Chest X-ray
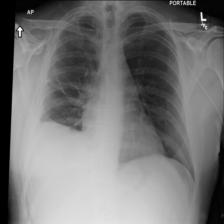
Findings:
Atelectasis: negative
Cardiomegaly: negative
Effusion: negative
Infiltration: negative
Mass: negative
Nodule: negative
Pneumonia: negative
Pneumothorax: negative
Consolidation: negative
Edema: negative
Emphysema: negative
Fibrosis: negative
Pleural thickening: positive
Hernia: negative